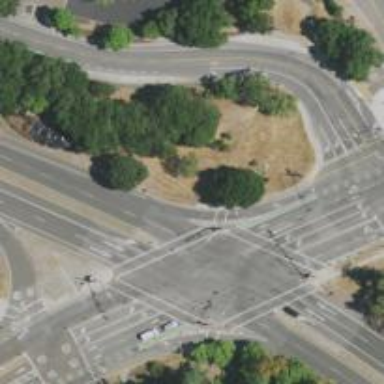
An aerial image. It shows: Crossing on the cycleway.